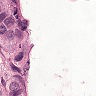
Metastatic tissue present: yes